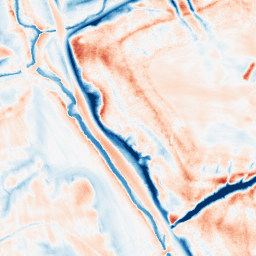
Category: edge_preserving
Decomposition family: guided
Decomposition parameters: radius: 8
eps: 1
Upsampling method: cubic_catmull_rom
Upsampling parameters: scale: 8
Upsampling scale: 8